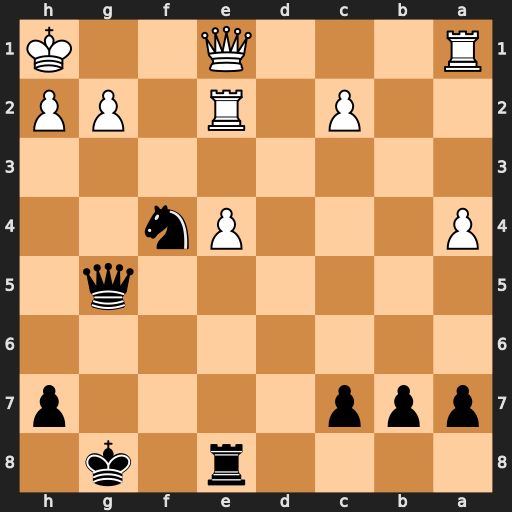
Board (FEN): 4r1k1/ppp4p/8/6q1/P3Pn2/8/2P1R1PP/R3Q2K
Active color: b
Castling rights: -
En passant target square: -
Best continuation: Rxe4 Rf2 Rxe1+